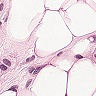
Metastatic tissue present: yes